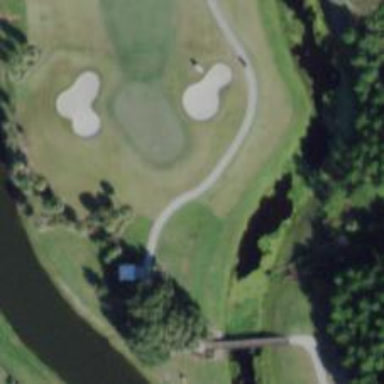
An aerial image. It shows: Path for golf carts.